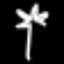
Label: palm tree